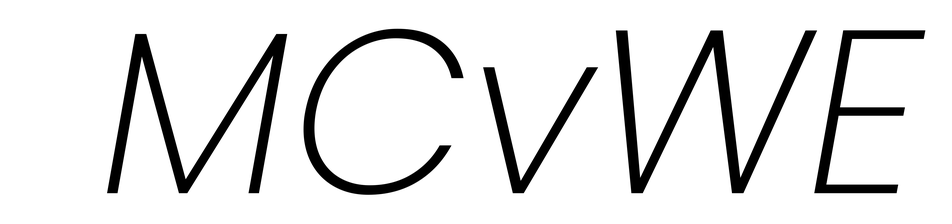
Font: Poppins-ExtraLightItalic